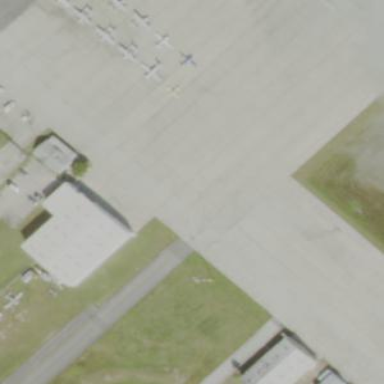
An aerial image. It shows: Apron at the airport.